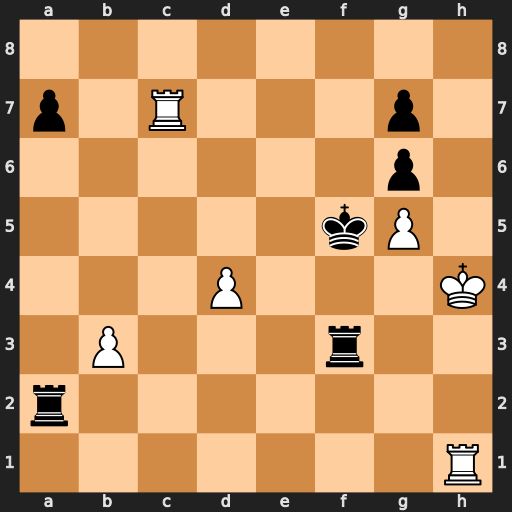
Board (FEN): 8/p1R3p1/6p1/5kP1/3P3K/1P3r2/r7/7R
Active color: w
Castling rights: -
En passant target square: -
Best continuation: Rf7+ Ke4 Re1+ Re3 Re7+